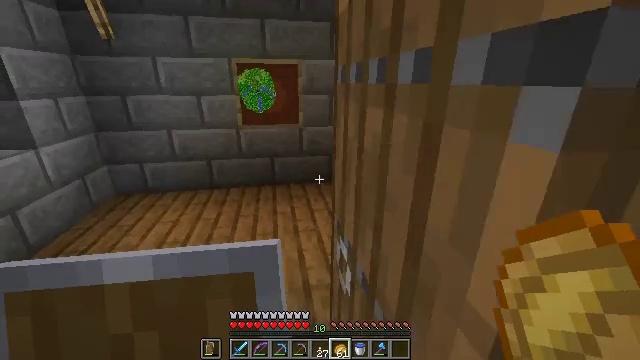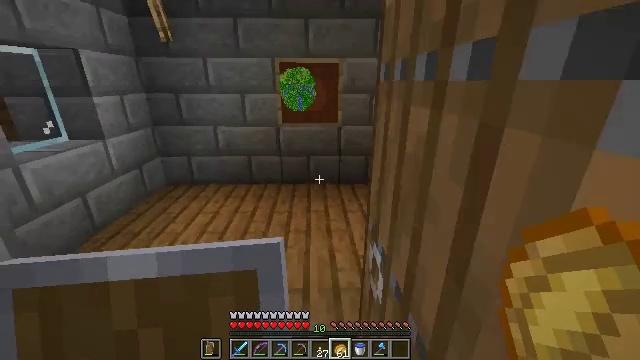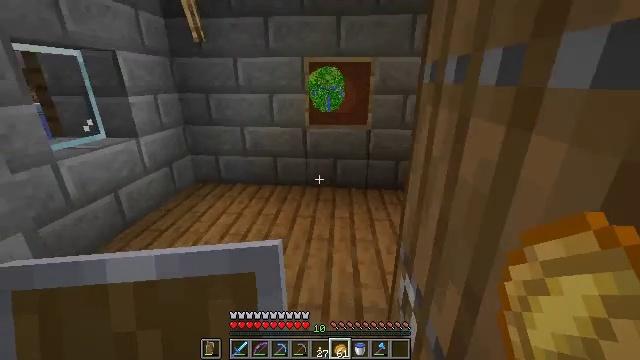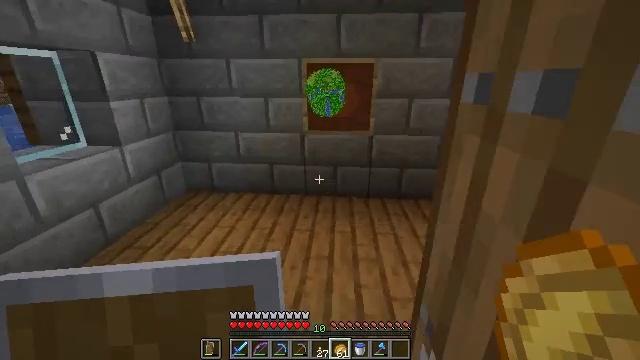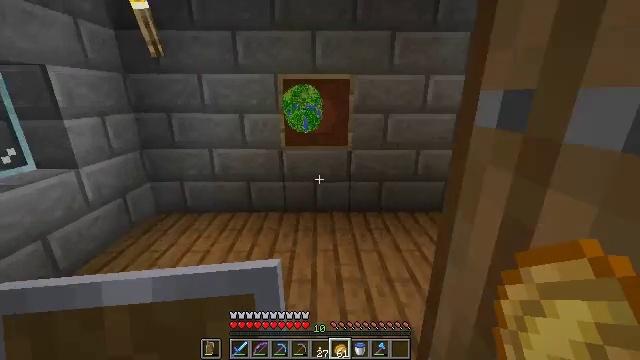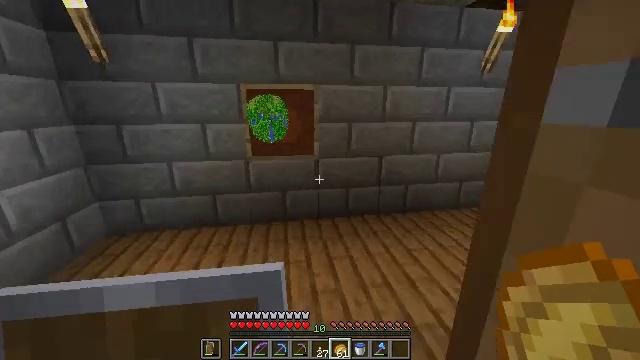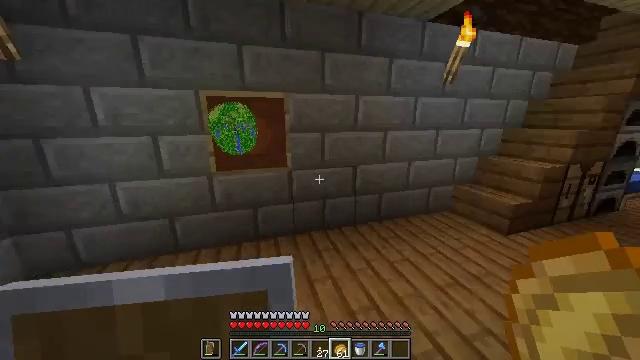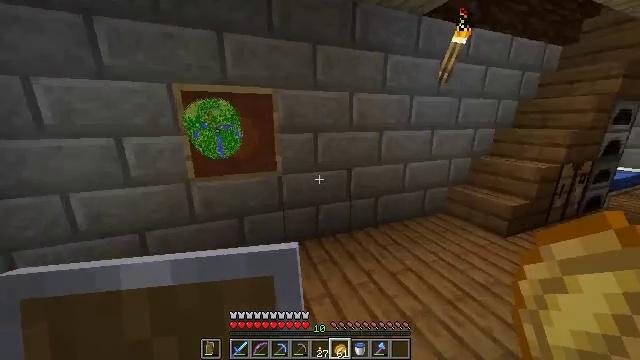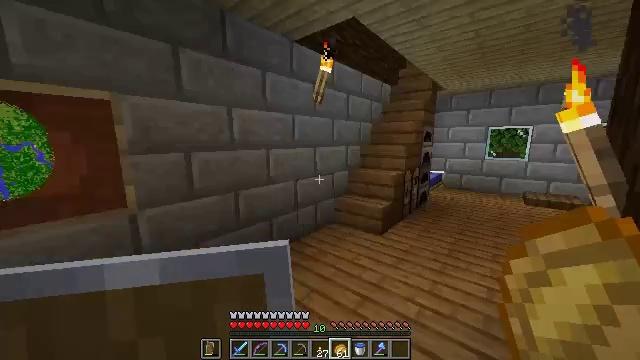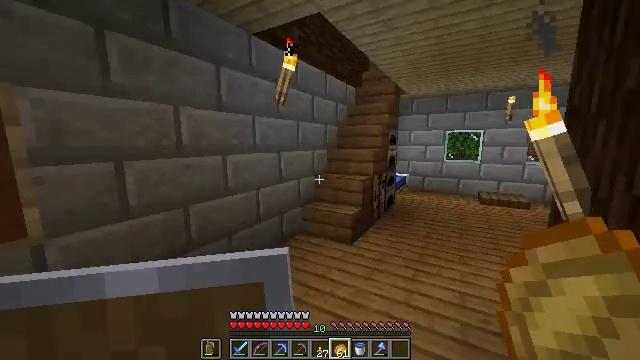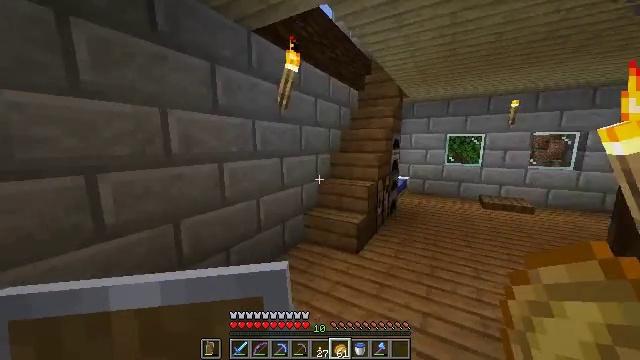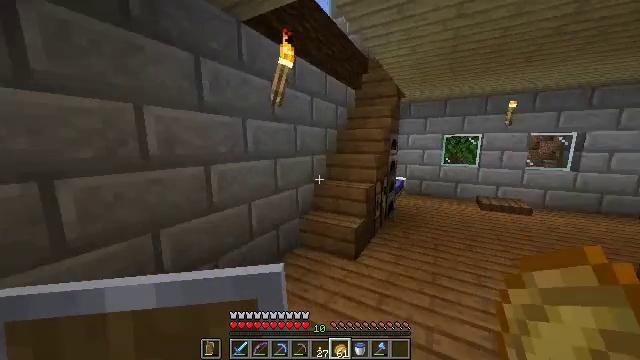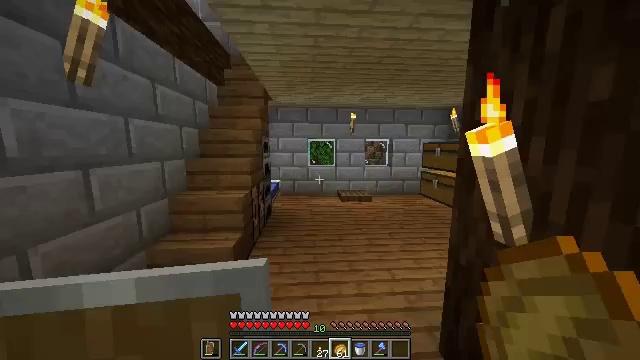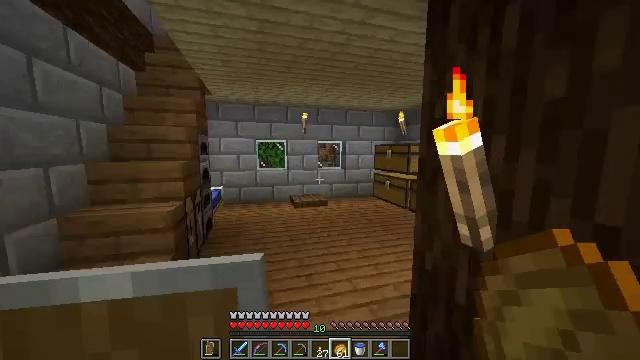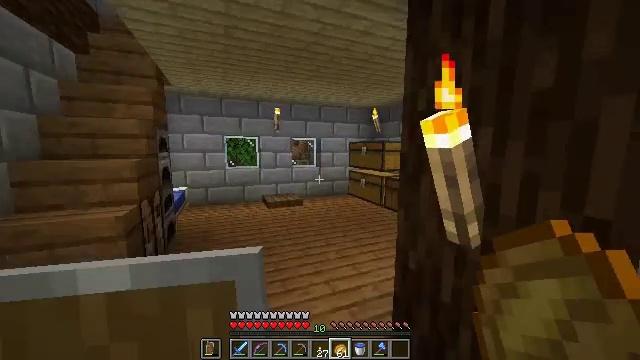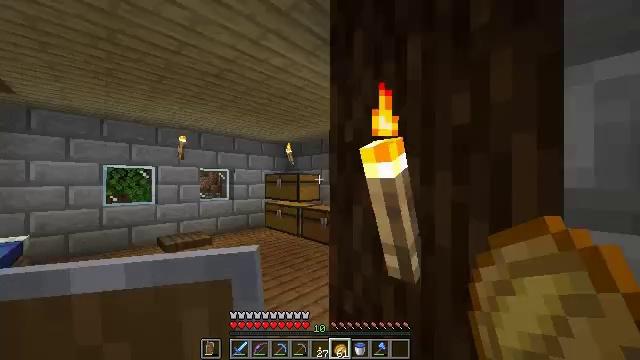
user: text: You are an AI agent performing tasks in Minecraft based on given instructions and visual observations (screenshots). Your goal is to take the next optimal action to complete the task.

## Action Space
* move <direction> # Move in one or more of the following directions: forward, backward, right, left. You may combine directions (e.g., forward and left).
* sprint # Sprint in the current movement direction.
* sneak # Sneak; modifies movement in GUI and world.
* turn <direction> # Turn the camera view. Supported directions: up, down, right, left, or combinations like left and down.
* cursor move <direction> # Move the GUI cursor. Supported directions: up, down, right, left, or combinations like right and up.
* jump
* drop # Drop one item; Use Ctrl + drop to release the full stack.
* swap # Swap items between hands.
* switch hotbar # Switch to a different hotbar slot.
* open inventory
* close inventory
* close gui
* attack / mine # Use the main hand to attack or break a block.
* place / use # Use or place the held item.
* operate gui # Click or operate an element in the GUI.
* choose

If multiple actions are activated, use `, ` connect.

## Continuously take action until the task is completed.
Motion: motion action
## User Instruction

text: Make a melon using melon slices.
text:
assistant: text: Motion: move forward, turn left
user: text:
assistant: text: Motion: move forward, sprint, turn left
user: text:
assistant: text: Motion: move forward, sprint
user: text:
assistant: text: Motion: move forward, turn right and up
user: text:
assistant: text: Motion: move forward, turn right and up
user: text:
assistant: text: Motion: move forward, turn right and up
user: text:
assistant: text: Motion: move forward, turn right
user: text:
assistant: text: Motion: move forward, sprint, turn right and up
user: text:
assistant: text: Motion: move forward, sprint, turn right and up
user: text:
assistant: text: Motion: move forward, sprint
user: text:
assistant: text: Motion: move forward, turn right
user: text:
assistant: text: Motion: move forward, turn right
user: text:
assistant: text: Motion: move forward, turn right and up
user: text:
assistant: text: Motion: move forward, turn right
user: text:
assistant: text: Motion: move forward, turn right and up
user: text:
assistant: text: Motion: move forward
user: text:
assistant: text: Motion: move forward
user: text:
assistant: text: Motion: move forward
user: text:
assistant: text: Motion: move forward
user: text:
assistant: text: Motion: move forward, turn right and down
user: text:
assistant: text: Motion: move forward, turn down
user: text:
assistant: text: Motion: move forward and move left, turn right and down
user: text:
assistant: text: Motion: move forward and move left, turn right and down
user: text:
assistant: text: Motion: move forward and move left, turn right and down
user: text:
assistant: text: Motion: move forward and move left
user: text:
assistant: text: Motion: move forward and move left, turn right
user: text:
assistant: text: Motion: move forward and move left, turn right and down
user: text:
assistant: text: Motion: move forward, turn right, close inventory
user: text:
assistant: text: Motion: close inventory
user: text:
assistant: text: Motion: close inventory